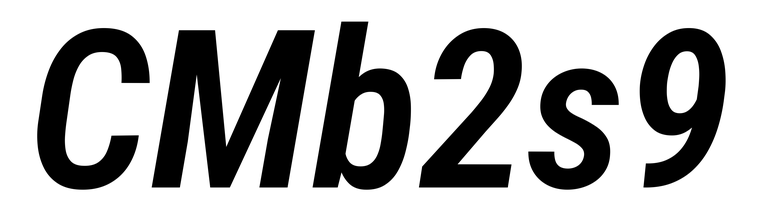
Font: Roboto-Italic_Condensed_SemiBold_Italic